CT reconstruction: vmi40
Segmentation target: lesions
Patient: F, age 70
ISS stage: Stage 1
Metal implant: no
Axial slice:
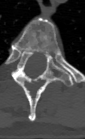
Sagittal slice:
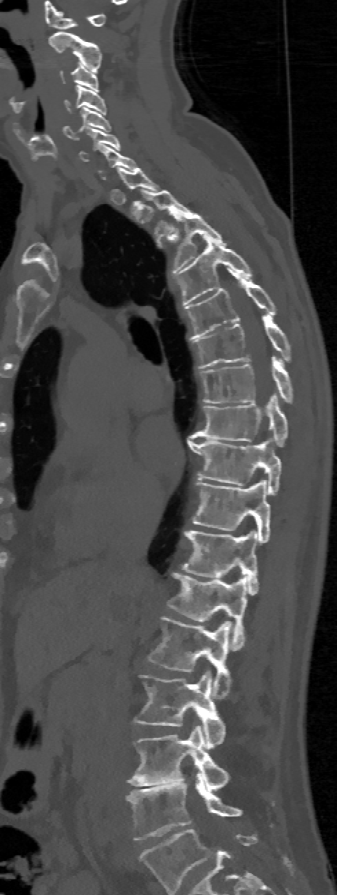